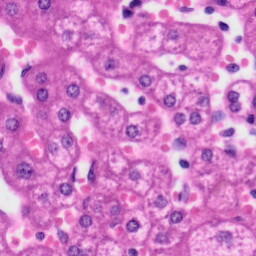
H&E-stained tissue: Liver